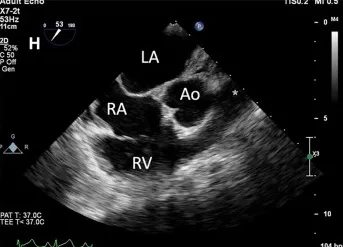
TEE (D,H) The pulmonary valve as visualized on the parasternal short-axis and mid-esophageal right ventricle inflow-outflow view was unremarkable (asterisk). Annotations: LA, left atrium; LV, left ventricle; RA, right atrium; RV, right ventricle; Ao, Aorta; PA, pulmonary artery.
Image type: radiology (ultrasound)